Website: macys
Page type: billing-address
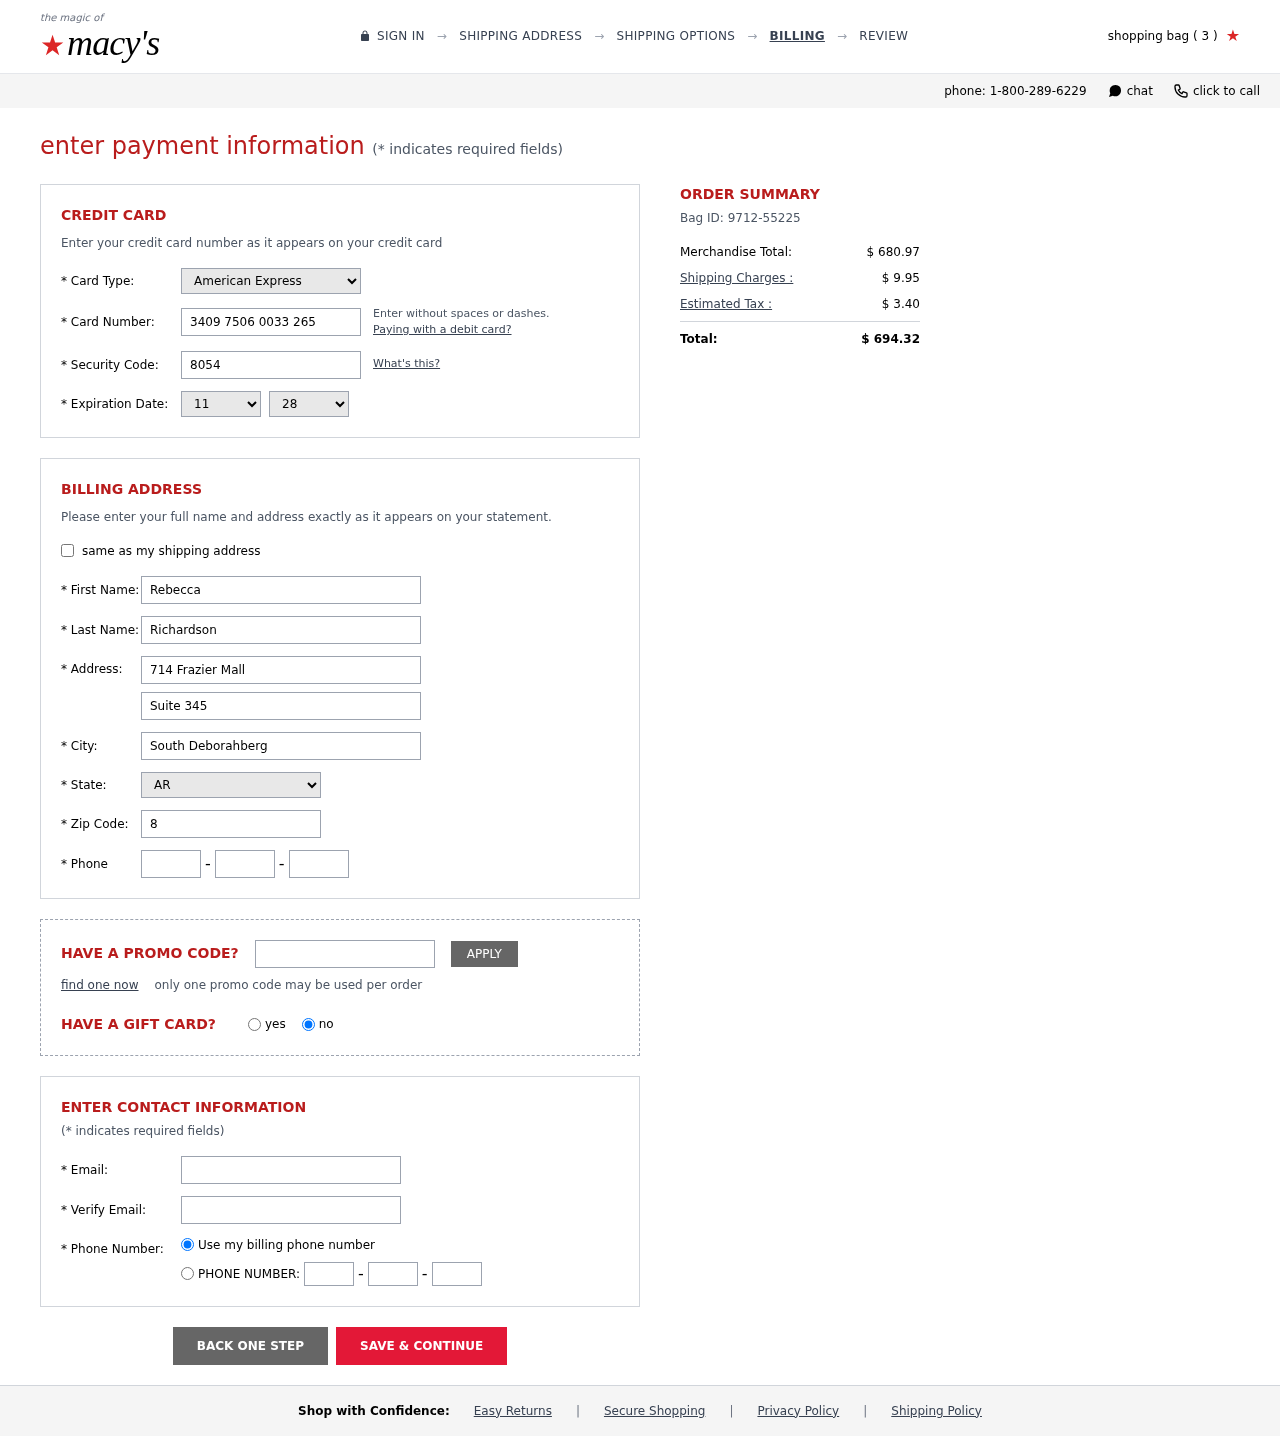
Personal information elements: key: PII_CARD_CVV
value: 8054
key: PII_CARD_EXPIRY_MONTH
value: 11
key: PII_CARD_EXPIRY_YEAR
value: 28
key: PII_CARD_NUMBER
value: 3409 7506 0033 265
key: PII_CARD_TYPE
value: American Express
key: PII_CITY
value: South Deborahberg
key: PII_EMAIL
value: rebecca.richardson@gmail.com
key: PII_FIRSTNAME
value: Rebecca
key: PII_LASTNAME
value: Richardson
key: PII_PHONE_AREA
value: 537
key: PII_PHONE_PREFIX
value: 782
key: PII_PHONE_SUFFIX
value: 3363
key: PII_POSTCODE
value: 81291
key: PII_STATE_ABBR
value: AR
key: PII_STREET
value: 714 Frazier Mall
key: PII_STREET2
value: Suite 345
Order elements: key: ORDER_NUM_ITEMS
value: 3
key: ORDER_ID
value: Bag ID: 9712-55225
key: ORDER_SUBTOTAL
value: $ 680.97
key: ORDER_SHIPPING_COST
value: $ 9.95
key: ORDER_TAX
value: $ 3.40
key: ORDER_TOTAL
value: $ 694.32